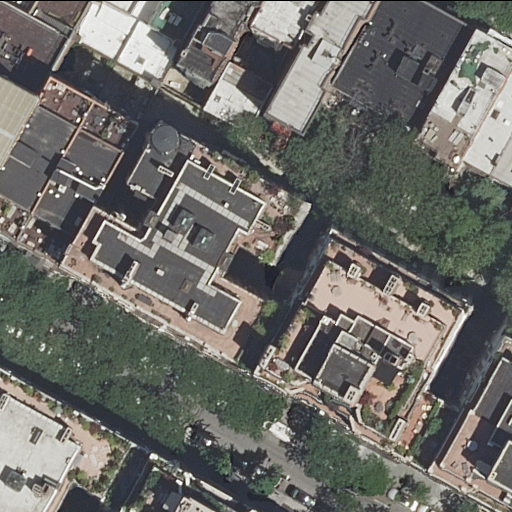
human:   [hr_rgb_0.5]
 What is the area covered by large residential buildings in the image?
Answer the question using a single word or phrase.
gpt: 3781m2

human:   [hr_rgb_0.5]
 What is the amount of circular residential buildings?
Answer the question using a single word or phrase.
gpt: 0

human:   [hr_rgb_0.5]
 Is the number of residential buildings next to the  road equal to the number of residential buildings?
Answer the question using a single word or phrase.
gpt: yes

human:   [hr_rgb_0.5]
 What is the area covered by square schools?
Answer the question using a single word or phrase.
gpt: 0m2

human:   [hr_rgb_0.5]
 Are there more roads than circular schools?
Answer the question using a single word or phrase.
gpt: yes

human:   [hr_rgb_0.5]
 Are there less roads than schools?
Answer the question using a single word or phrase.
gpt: no

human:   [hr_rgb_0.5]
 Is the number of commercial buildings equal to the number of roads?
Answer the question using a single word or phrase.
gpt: no

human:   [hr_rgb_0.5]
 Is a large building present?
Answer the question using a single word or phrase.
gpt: yes

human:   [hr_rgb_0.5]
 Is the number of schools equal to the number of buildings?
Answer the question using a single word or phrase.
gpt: no

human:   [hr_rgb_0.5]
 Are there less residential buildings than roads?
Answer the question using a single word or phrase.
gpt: no

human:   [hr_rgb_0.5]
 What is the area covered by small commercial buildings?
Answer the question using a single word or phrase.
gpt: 0m2

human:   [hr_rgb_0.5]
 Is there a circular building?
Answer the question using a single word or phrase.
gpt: no

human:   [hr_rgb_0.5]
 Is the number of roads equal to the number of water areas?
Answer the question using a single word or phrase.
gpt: no

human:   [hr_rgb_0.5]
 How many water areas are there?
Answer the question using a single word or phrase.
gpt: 0

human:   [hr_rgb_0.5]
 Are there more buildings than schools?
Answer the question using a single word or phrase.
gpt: yes

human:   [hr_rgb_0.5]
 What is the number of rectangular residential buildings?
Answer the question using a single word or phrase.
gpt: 10

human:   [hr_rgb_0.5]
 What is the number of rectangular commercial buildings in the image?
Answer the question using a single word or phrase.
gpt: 0

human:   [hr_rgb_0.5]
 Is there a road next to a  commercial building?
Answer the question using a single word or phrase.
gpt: no

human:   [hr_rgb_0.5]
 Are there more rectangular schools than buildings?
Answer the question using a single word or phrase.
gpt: no

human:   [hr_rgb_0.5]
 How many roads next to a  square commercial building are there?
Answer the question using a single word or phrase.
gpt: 0

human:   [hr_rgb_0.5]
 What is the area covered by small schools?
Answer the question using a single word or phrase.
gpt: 0m2

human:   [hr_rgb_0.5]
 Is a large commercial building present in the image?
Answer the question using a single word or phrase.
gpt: no

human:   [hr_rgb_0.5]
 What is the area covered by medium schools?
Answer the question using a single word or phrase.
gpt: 0m2

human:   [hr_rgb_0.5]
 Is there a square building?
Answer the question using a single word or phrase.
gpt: no

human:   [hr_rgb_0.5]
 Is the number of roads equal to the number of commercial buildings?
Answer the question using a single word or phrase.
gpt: no

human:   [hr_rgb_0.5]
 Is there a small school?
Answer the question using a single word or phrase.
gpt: no

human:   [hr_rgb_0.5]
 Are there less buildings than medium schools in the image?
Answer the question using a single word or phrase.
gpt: no

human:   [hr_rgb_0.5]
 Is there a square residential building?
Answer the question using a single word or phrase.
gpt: no

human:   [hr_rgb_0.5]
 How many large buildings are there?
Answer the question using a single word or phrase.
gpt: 4

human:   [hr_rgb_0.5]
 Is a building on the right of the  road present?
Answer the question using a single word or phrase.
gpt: yes

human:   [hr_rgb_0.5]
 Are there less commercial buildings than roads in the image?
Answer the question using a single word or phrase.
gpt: yes

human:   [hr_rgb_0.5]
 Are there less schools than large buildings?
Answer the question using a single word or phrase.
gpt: yes

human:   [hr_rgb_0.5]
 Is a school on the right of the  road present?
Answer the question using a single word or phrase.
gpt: no

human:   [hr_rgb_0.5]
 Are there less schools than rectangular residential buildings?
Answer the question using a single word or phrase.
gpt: yes

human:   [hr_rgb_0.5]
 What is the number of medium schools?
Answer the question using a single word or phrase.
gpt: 0

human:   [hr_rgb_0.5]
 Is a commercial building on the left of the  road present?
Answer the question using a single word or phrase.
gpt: no